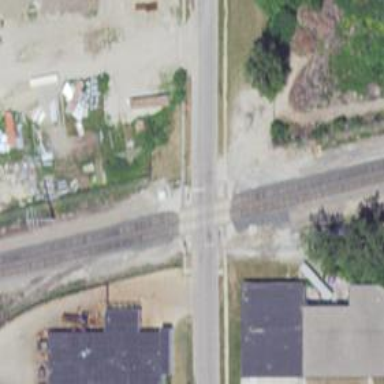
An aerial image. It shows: Railway crossing.